The plot shows one second of acceleration measured on a rotor kit. Classify the rotor condition as one of: normal, misalignment, unbalance, looseness.
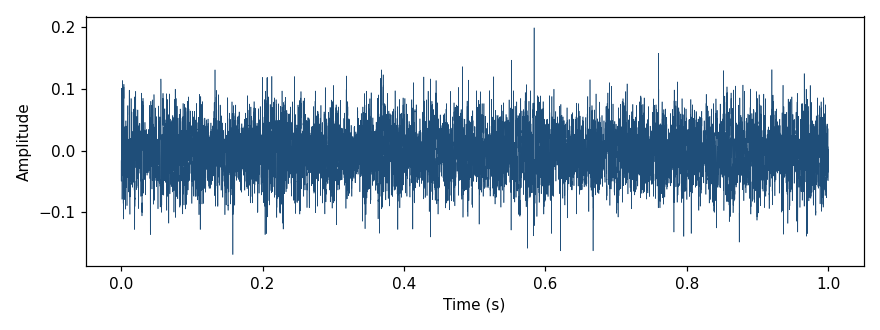
Answer: misalignment